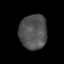
Tissue: prostate
Cell type: T cells
Senescence score: 0.3617
Nuclear area (px): 936
Mean DAPI intensity: 81.509